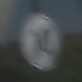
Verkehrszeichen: EndeGeschwindigkeit10
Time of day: MorningAfternoon
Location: Outdoor (Special)
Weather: Clear
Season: NotSpecified
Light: Natural